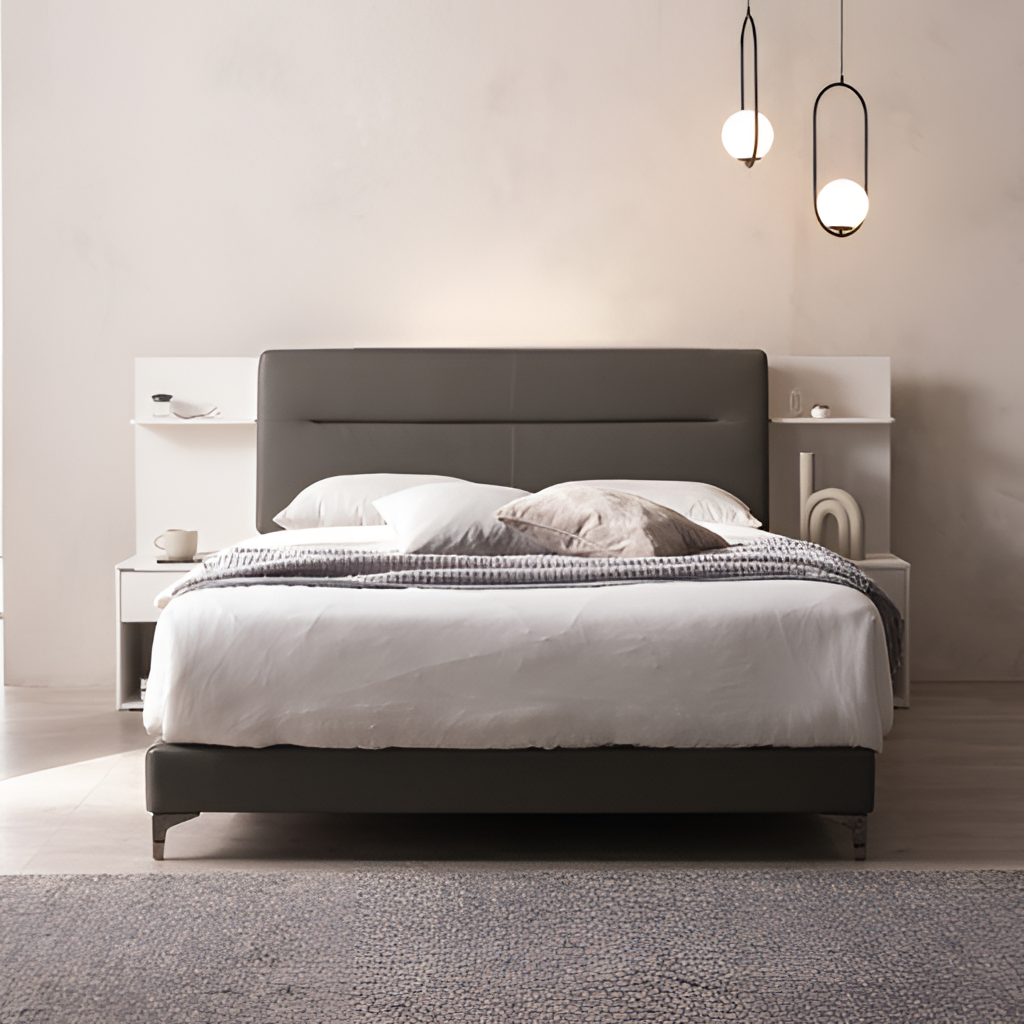
bedroom, leather bed, modern, beige wood flooring, with plank pattern, paint wallpaper, with solid pattern